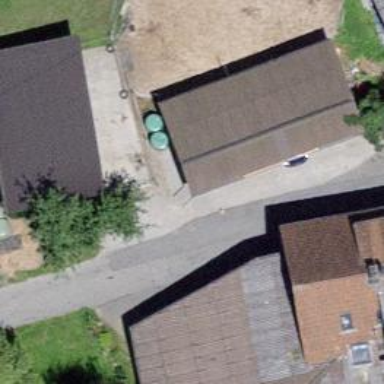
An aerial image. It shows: View of roof of building.